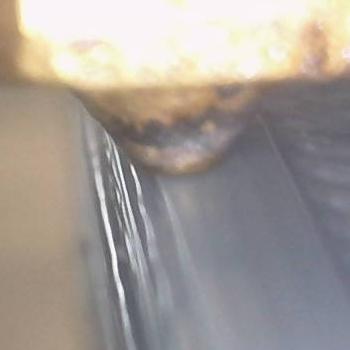
Flow rate: 105%